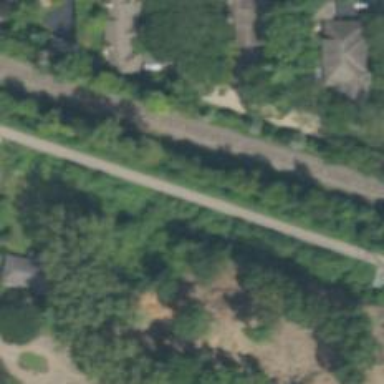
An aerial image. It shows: Abandoned railway track beside cycleway.